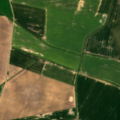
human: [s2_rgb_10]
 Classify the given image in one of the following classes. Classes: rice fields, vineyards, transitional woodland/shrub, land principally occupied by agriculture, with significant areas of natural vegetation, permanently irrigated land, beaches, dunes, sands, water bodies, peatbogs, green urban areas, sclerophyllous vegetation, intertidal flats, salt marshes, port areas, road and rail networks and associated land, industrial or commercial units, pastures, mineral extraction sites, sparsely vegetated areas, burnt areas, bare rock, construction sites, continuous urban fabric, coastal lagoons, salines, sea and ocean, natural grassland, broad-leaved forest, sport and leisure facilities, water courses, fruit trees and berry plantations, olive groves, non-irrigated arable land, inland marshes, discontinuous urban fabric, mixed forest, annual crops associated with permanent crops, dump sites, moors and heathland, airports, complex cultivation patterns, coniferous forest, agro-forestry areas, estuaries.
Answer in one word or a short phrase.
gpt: non-irrigated arable land